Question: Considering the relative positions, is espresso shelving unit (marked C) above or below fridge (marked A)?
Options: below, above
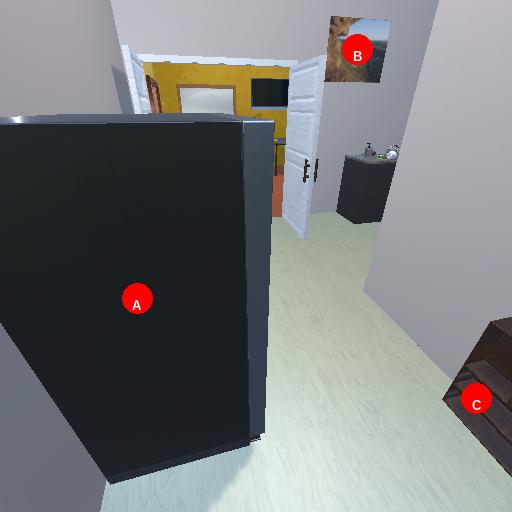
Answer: below